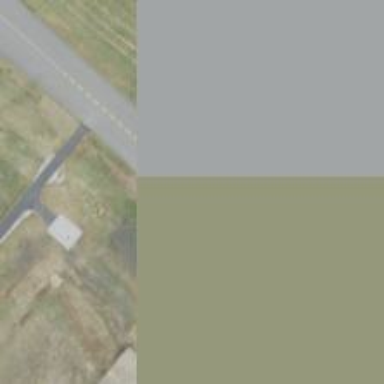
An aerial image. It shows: Image of taxiway at airport.